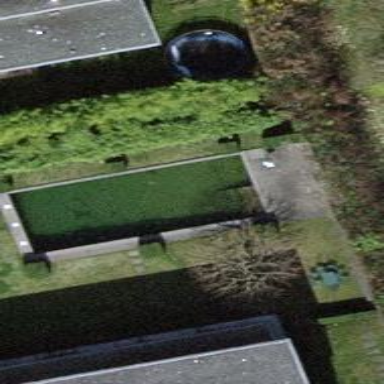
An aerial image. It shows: Swimming pool located in leisure land.